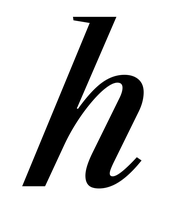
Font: LibreCaslonText-Italic_Medium_Italic